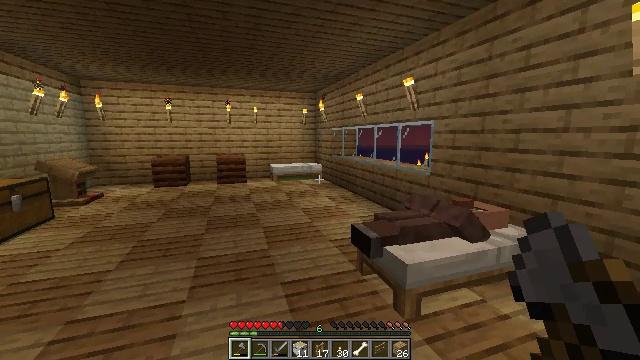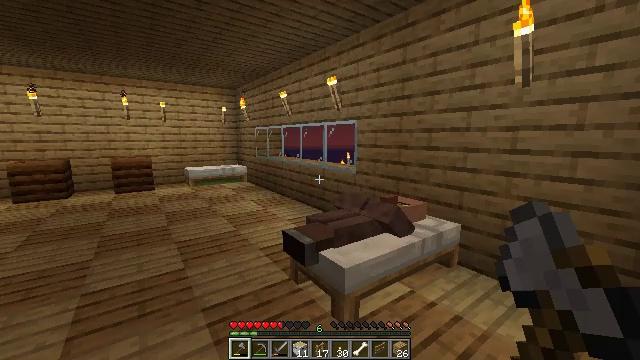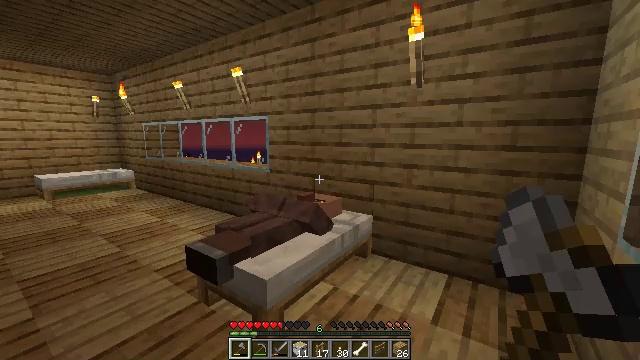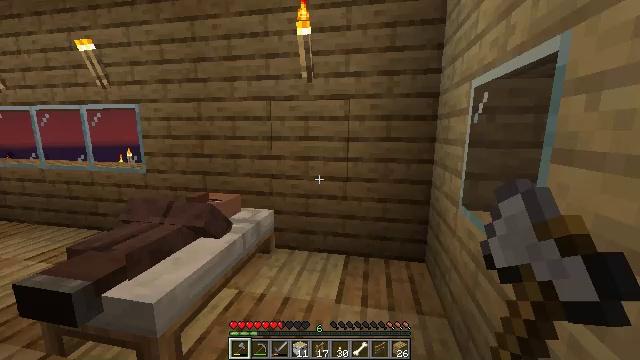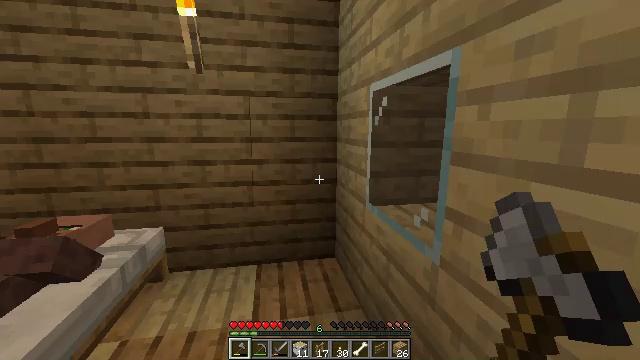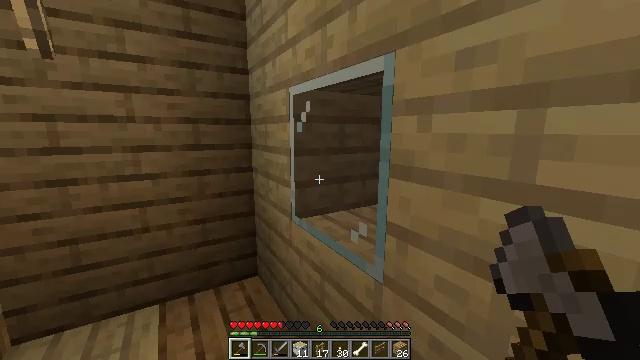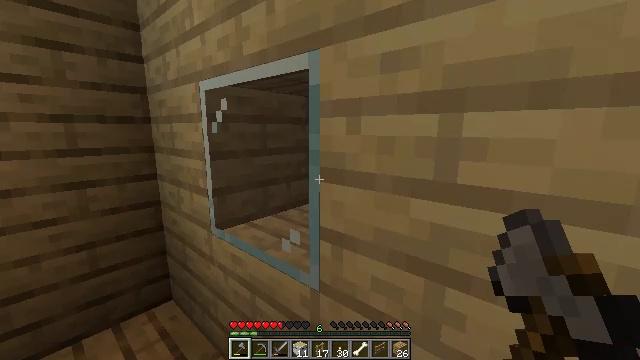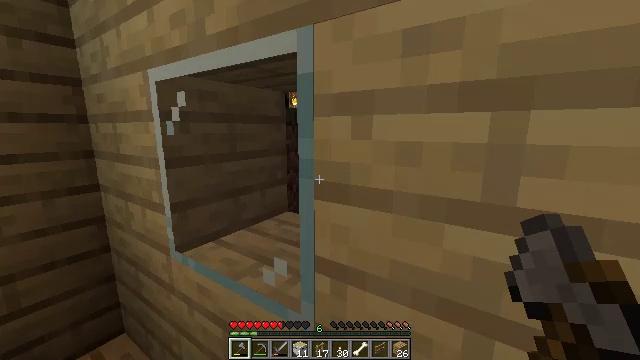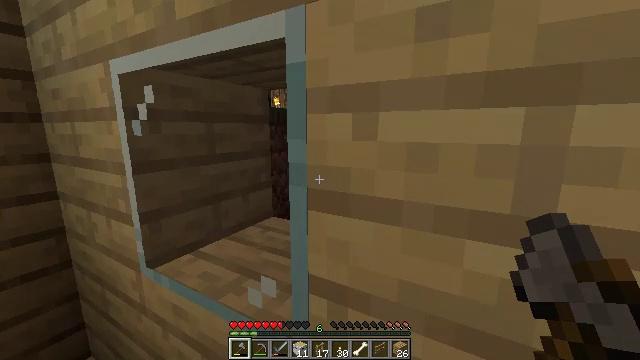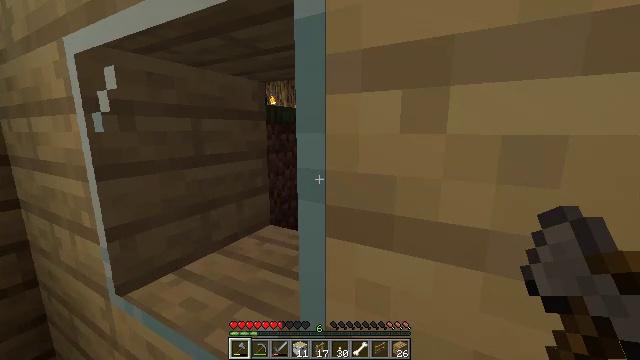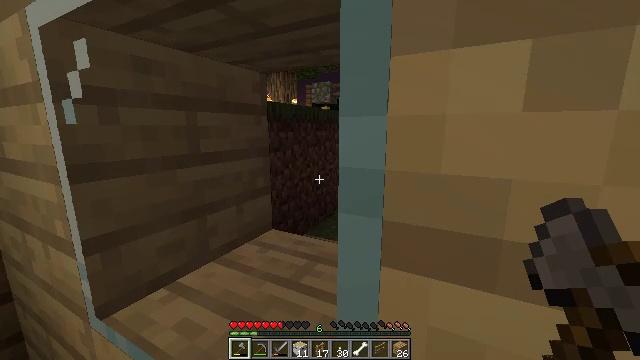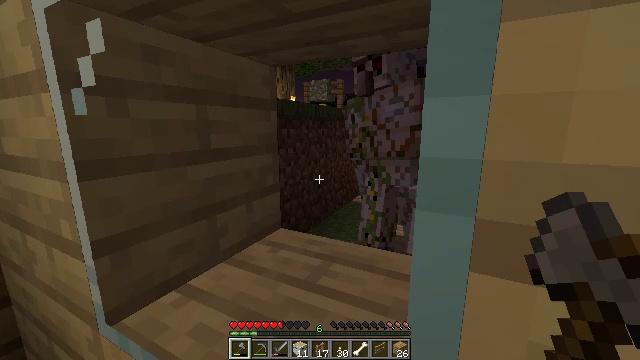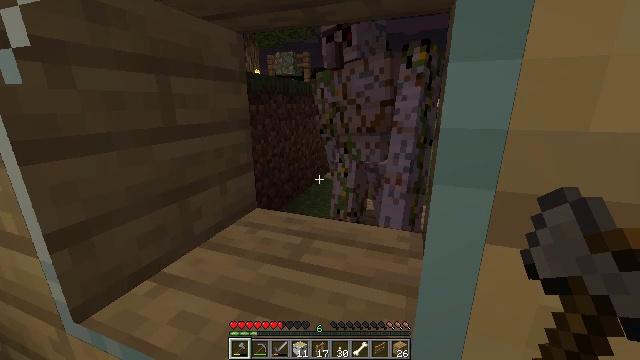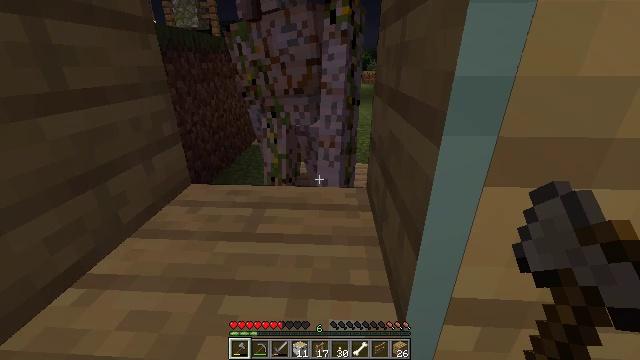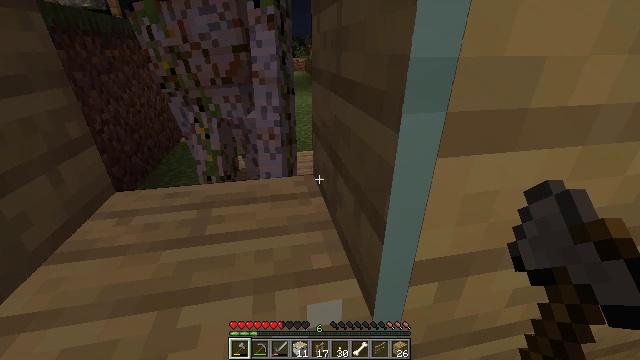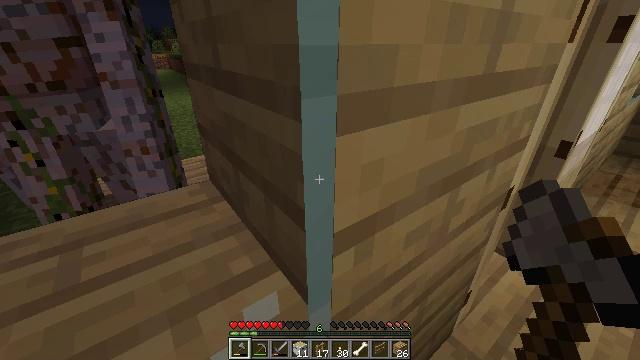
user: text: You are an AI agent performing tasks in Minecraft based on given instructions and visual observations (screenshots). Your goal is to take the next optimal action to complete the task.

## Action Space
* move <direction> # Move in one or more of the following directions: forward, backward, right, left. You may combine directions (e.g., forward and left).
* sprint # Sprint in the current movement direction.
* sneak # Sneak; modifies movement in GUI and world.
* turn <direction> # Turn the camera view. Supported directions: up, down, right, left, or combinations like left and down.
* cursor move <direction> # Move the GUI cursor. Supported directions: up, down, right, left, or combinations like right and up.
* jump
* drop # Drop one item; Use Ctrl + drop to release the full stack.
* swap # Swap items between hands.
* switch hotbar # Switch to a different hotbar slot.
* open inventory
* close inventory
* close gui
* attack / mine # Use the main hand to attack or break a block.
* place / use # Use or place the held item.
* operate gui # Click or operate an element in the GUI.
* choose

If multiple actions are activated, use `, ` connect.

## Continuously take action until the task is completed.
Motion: motion action
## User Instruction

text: Craft the gray bed in the crafting table.
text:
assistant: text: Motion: move forward, sprint, turn right
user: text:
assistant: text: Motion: move forward, sprint, turn right
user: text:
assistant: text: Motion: move forward, sprint, turn right and down
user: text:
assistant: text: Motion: move forward, sprint, turn right
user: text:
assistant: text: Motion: move forward, sprint, turn right
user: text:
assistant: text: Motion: move forward, sprint, turn right
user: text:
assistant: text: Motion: move forward, sprint, turn right
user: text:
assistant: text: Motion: move forward, sprint, turn right
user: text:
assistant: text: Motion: move forward, sprint
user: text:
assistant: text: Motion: move forward, sprint, turn right
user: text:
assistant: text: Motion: move forward, sprint
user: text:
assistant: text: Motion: move forward, sprint, turn right and down
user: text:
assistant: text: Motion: move forward, sprint, turn right and down
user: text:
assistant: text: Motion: turn right and down
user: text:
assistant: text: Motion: turn right and down
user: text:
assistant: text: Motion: turn right
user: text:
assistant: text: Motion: turn right
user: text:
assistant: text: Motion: turn right
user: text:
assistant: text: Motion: turn right
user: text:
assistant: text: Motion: turn right
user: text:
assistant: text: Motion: turn right
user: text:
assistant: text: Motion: turn right
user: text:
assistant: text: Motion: turn right
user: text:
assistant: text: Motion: no_op
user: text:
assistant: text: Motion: no_op
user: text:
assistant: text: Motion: no_op
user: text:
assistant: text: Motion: no_op
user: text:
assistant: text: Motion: use / place
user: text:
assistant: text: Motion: use / place
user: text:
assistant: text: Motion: use / place